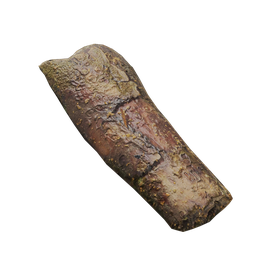
Label: nature